Aerial crown-view tile of a tropical tree (Barro Colorado Island, Panama), acquired 20250414:
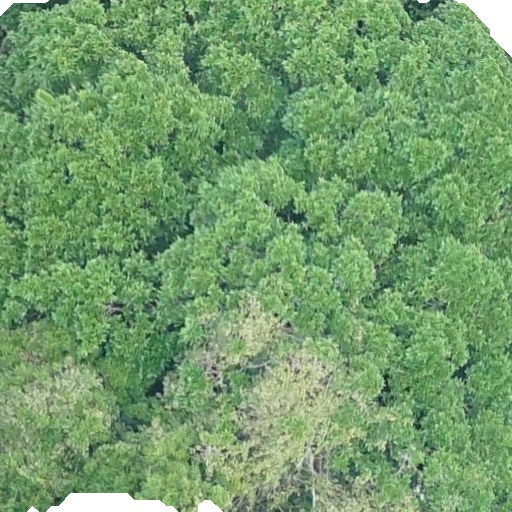
Species: Ficus insipida
GBIF accepted scientific name: Ficus insipida
Crown area: 549.575 m²